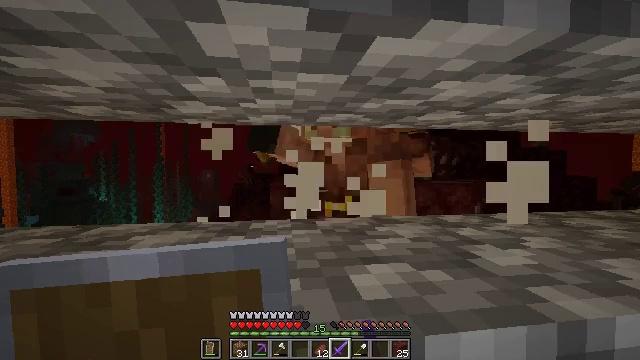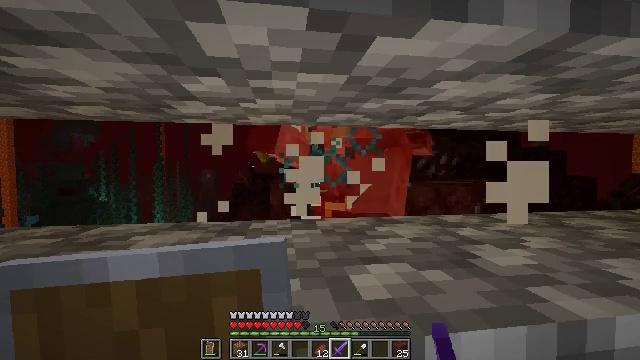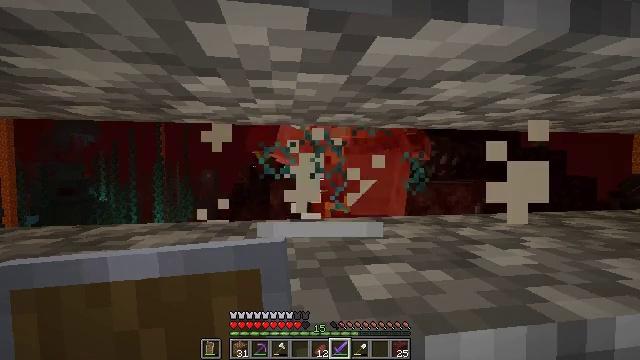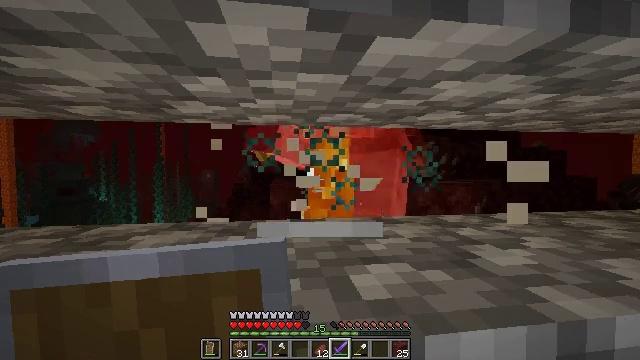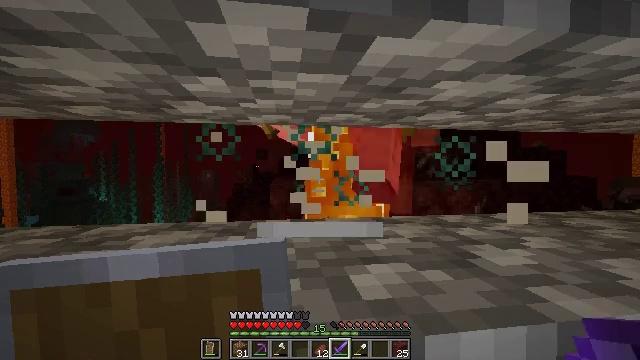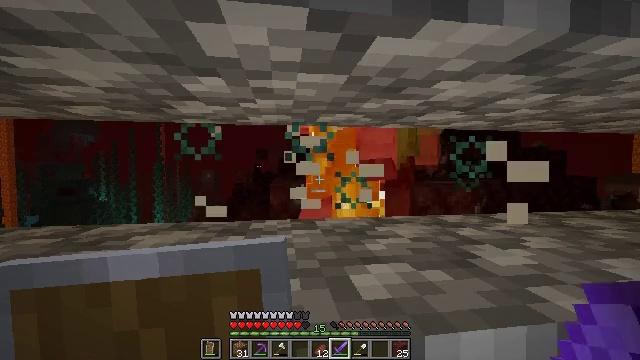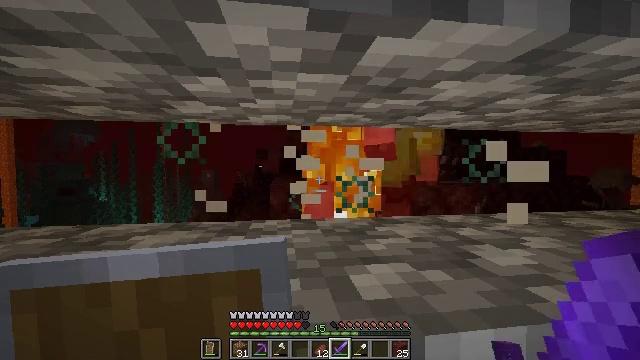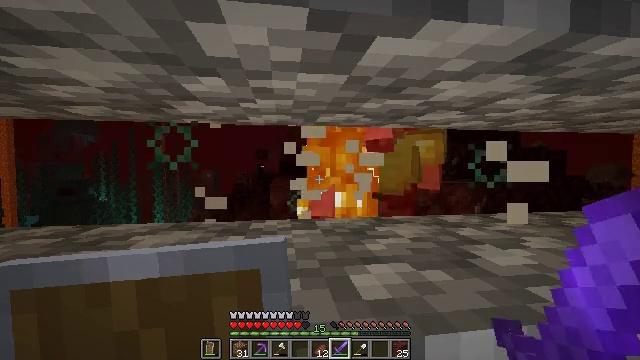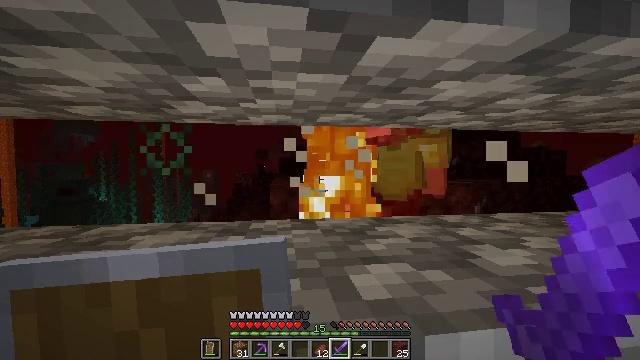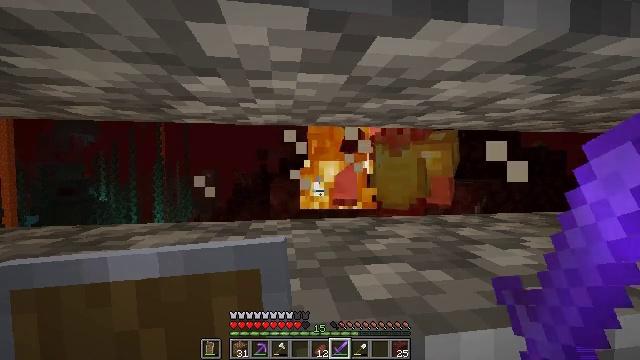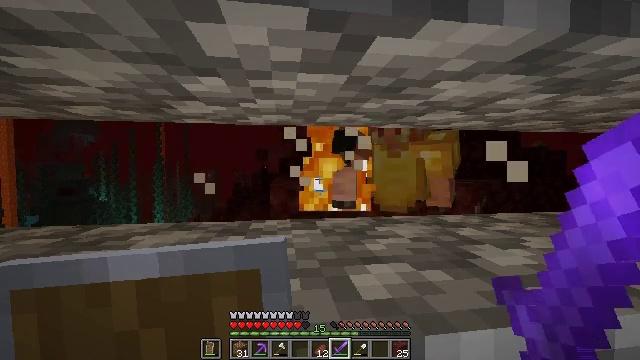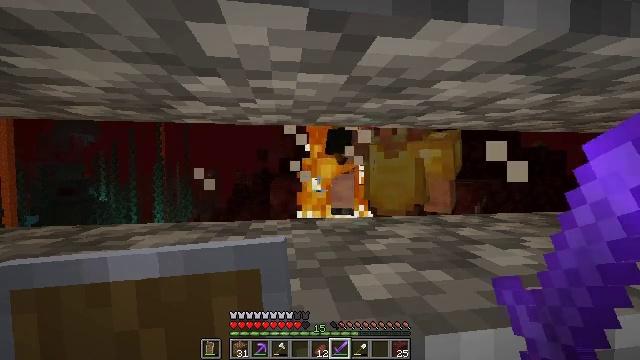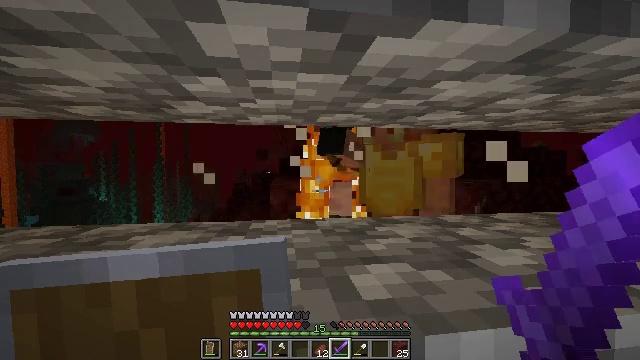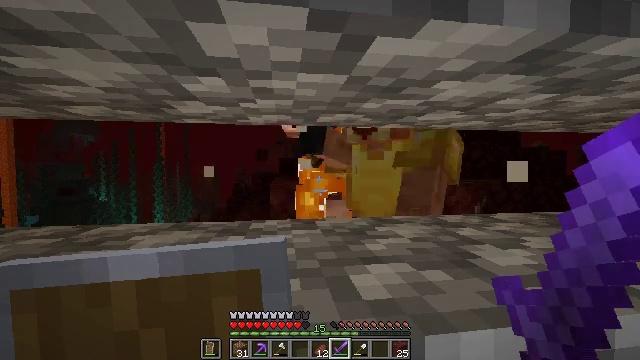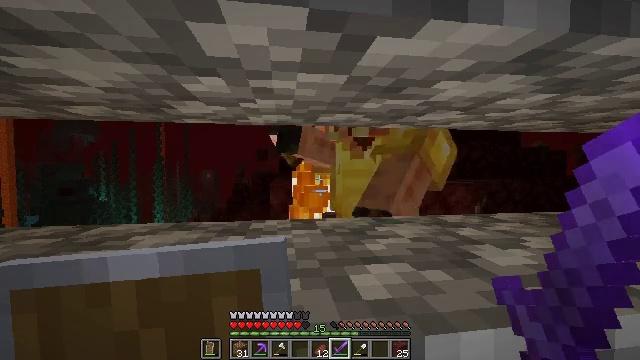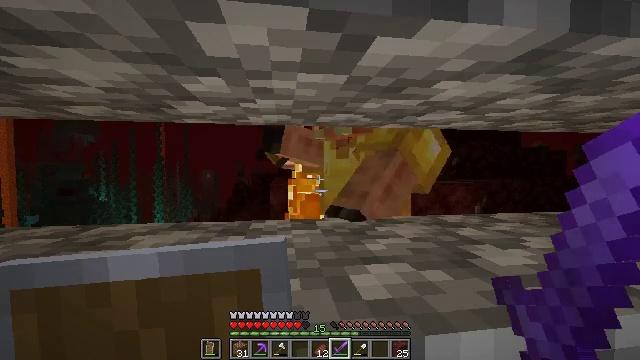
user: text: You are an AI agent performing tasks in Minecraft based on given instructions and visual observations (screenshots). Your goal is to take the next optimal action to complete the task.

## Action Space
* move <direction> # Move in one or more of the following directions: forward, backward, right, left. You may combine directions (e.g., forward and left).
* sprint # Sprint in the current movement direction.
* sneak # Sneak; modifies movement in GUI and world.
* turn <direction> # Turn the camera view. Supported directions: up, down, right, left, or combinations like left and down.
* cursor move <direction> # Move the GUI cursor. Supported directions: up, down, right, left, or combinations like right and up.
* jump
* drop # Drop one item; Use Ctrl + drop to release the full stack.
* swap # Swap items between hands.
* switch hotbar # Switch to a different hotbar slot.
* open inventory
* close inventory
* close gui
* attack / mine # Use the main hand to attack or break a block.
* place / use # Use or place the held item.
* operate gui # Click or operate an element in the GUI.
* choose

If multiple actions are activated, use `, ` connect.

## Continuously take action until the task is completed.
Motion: motion action
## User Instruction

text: Kill a piglin.
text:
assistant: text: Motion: sneak
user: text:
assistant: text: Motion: sneak
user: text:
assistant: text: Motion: sneak
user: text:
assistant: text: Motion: sneak
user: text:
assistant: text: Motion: sneak
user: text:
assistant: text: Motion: sneak
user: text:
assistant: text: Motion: sneak
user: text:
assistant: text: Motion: sneak
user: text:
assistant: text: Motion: sneak
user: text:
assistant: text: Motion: sneak
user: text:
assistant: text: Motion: sneak
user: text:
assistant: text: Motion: sneak
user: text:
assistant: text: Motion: sneak
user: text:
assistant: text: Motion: sneak
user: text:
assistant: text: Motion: sneak
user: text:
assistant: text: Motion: sneak
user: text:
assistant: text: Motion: sneak
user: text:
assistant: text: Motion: sneak
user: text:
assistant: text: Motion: sneak
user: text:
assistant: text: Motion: sneak
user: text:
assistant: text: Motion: sneak, turn up
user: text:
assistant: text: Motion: sneak, turn right and up
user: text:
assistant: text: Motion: sneak
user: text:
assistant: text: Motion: sneak
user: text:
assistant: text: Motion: sneak
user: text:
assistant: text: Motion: sneak, attack / mine
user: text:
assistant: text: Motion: sneak, attack / mine
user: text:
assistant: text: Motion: sneak, attack / mine
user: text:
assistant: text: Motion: sneak, attack / mine
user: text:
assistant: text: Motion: sneak, turn right